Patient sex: M
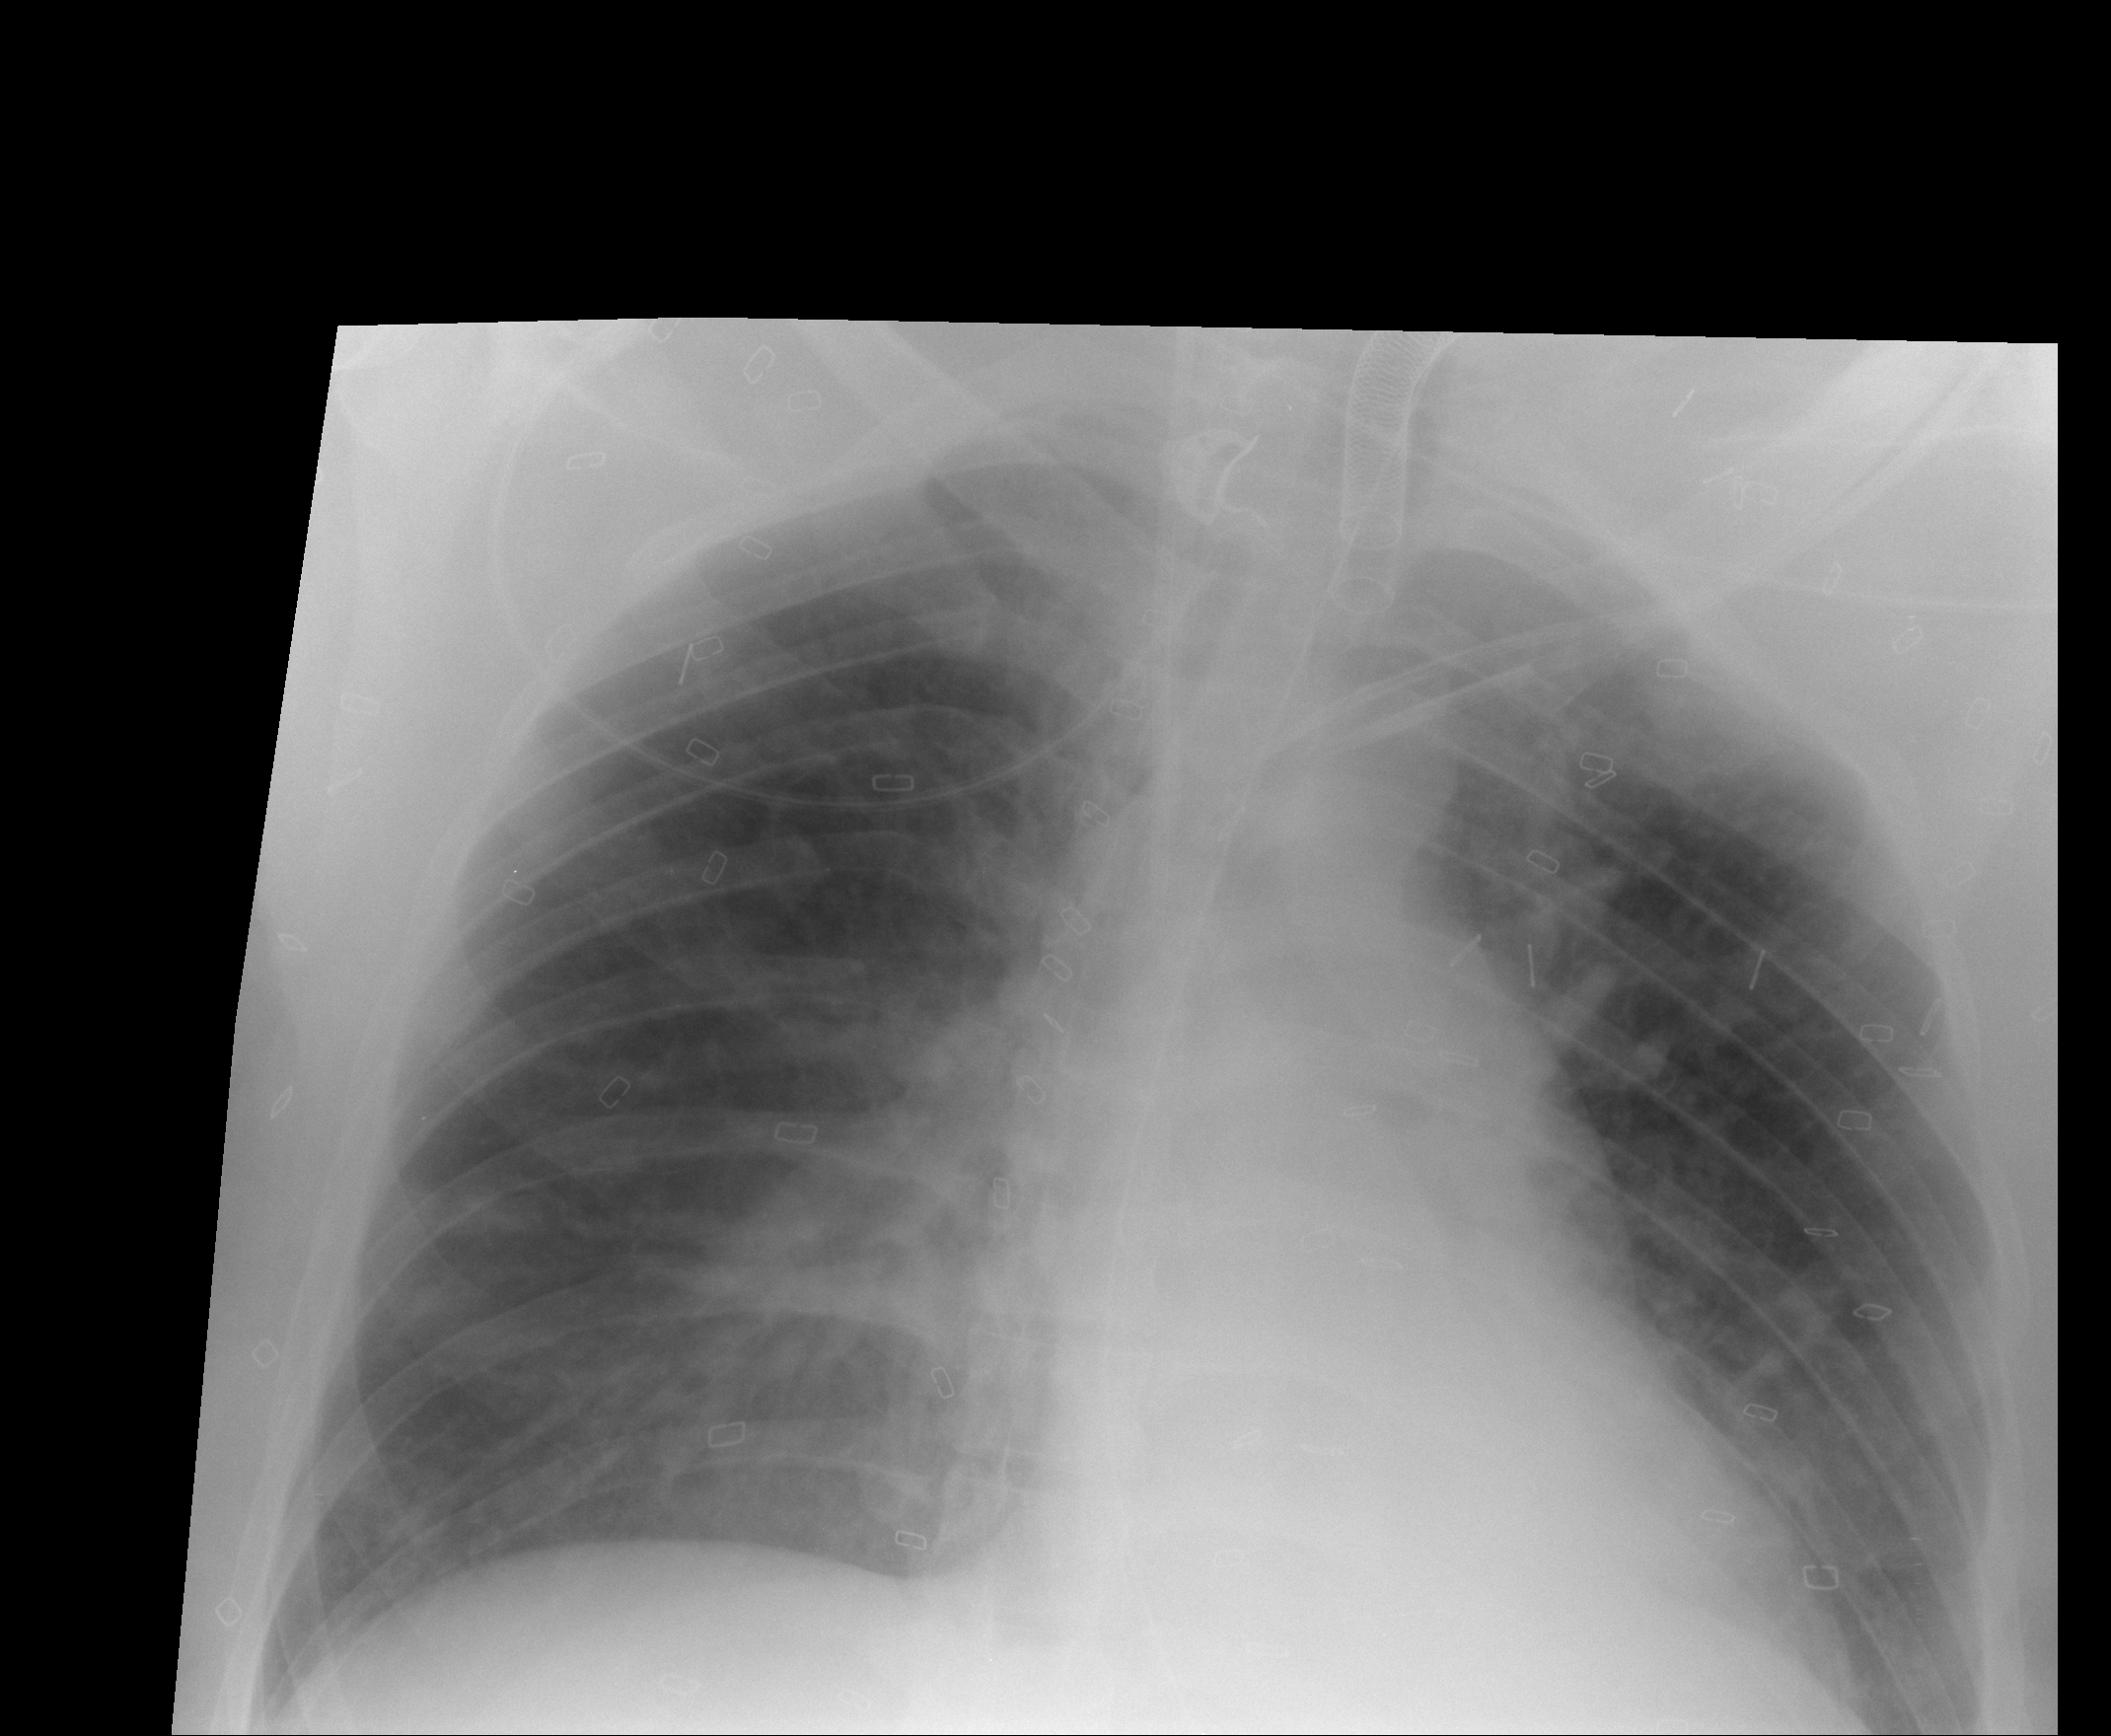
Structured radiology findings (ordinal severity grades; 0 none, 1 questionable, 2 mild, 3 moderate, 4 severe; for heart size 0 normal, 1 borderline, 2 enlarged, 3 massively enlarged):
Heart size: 0
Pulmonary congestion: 0
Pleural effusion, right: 0
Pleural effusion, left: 0
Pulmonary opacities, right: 2
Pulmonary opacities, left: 1
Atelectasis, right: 0
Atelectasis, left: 0